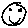
Label: smiley face